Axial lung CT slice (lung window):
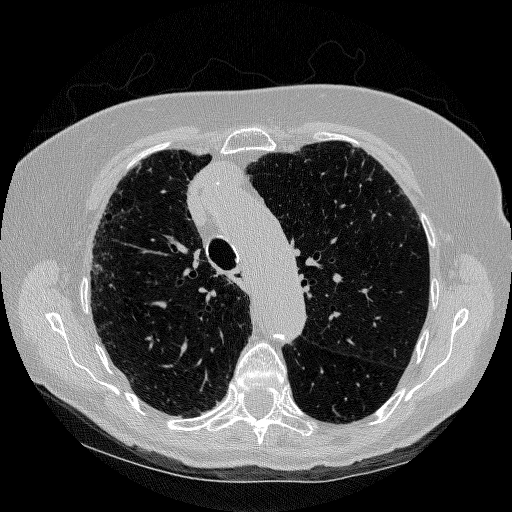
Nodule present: no